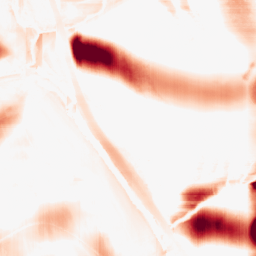
Category: morphological
Decomposition family: rolling_ball
Decomposition parameters: radius: 25
Upsampling method: sinc_blackman
Upsampling parameters: scale: 2
kernel_size: 8
Upsampling scale: 2